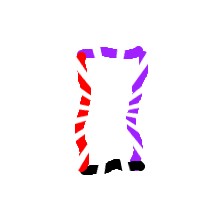
Shape: rectangle